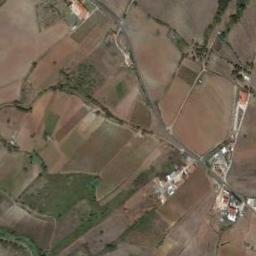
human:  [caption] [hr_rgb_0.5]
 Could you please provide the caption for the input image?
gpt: Many green plants are on the terrace .

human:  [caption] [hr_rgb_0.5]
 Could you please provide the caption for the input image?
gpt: There is a straight path between the terraces .

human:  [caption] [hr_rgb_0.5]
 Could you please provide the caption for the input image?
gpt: The bare and green terrace is next to some houses and trees .

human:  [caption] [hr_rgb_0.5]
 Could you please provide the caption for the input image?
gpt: Many irregularly shaped brown and green mixed farm fields with several paths and many buildings .

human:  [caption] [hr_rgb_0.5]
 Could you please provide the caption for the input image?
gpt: There are some buildings among the terraces .